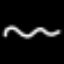
Label: squiggle